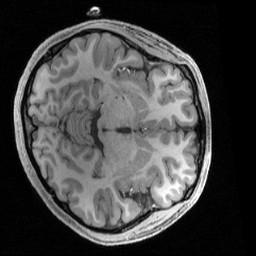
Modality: T1w
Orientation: axial
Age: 22
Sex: female
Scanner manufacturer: siemens
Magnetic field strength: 3 T
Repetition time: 2.4 s
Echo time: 0.00224 s